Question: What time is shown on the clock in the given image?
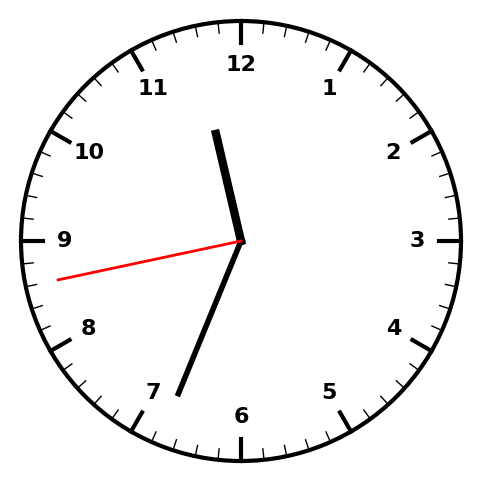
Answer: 11:33:43